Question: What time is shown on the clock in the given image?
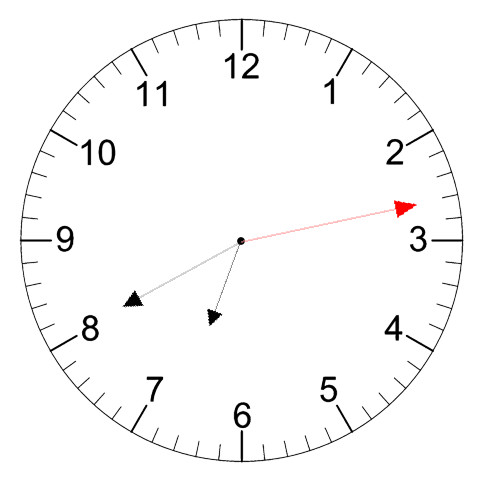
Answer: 06:40:13